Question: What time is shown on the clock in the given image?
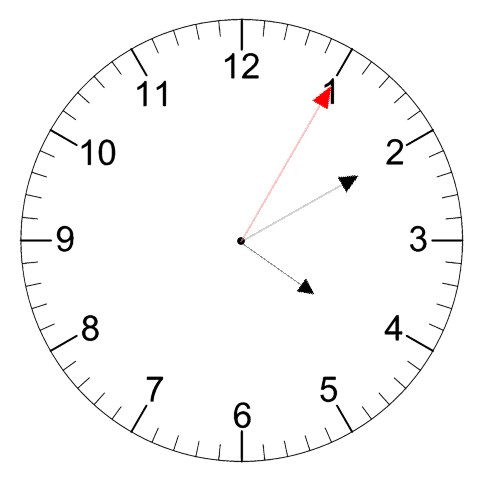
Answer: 04:10:05